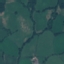
Land use / land cover: Pasture